Question: I have an issue with my code, I want to send a post with x-www-form-urlencoded or form-data, I need to send two parameters:
- -
And after I receive two parameters in Json:
- -
It's important that the Email and Password are sent in Form-Data.
Postman example:

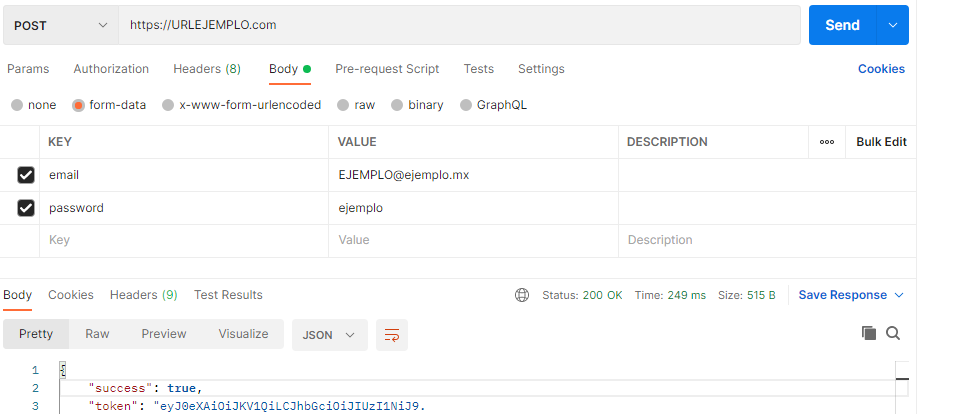
Answer: Follow these steps to send Form data or URL encoded data in android using Retrofit.
> Build.gradle
'''
//Retrofit
implementation "com.squareup.okhttp3:okhttp:3.8.0"
implementation "com.squareup.okhttp3:logging-interceptor:3.8.0"
implementation ("com.squareup.retrofit2:retrofit:2.5.0"){
// exclude Retrofit's OkHttp peer-dependency module and define your own module
import
exclude module: 'okhttp'
}
'''
Make interface class name
> ApiInterface.kt
'''
import retrofit2.Call
import retrofit2.http.*
interface ApiInterface {
@FormUrlEncoded
@POST("")
fun register(
@Field("email") email: String,
@Field("password") password: String?,
): Call<EmailResponse>
}
'''
> MainActivity.kt
'''
val retrofit = Retrofit.Builder()
.baseUrl(Constants.BASE_URL)
.addConverterFactory(GsonConverterFactory.create())
.build()
val service = retrofit.create(ApiInterface::class.java)
val call = service.register(email, password)
call!!.enqueue(object : Callback<EmailResponse> {
override fun onResponse(
call: Call<EmailResponse>,
response: Response<EmailResponse>,
) {
if (response.isSuccessful) {
val emailResponse: EmailResponse = response.body()!!
val token = emailResponse.token
val success = emailResponse.success
}
}
override fun onFailure(call: Call<EmailResponse>, t: Throwable) {
Log.e(TAG, "onFailure: ")
}
})
'''
> EmailResponse.kt
'''
data class EmailResponse(
val token: String,
val success: Boolean,
)
'''
And you will be <URL>